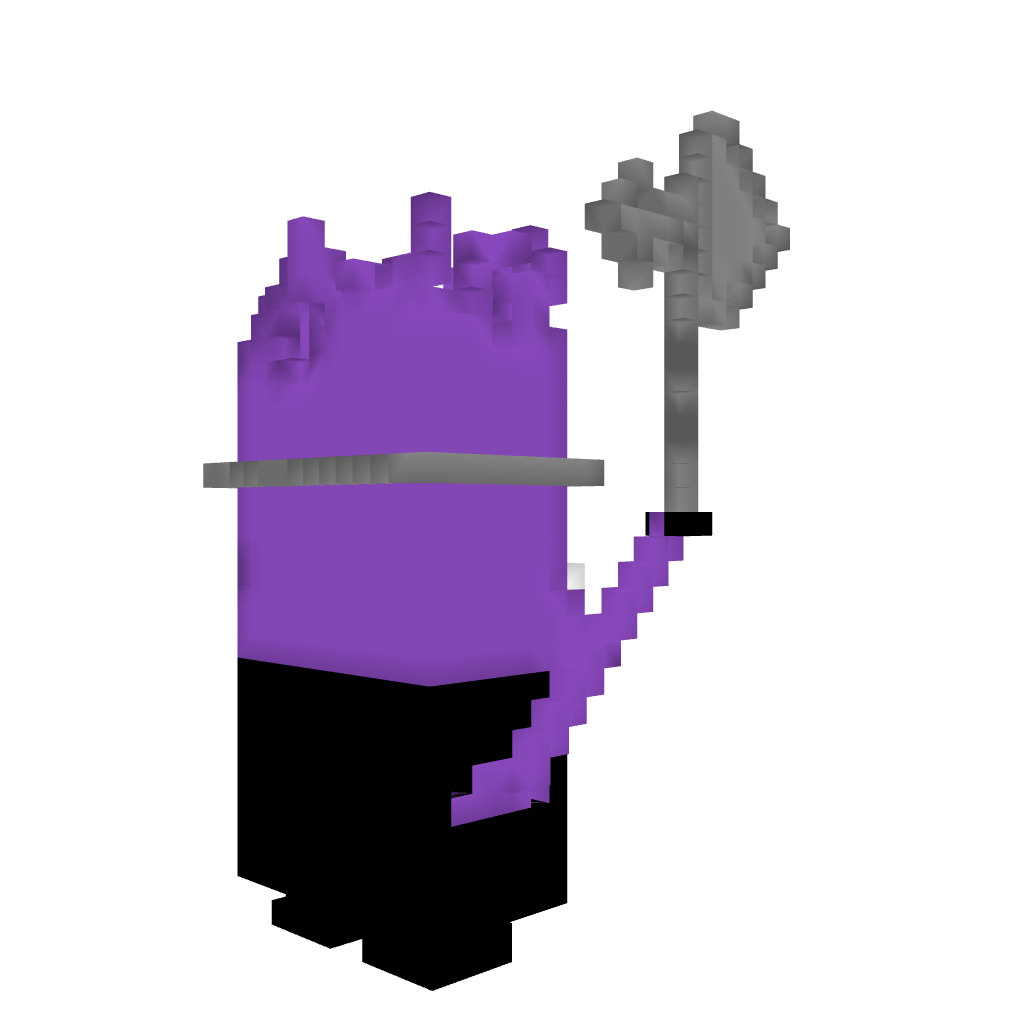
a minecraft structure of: Mutant Minion from Despicable Me 2 very high quality